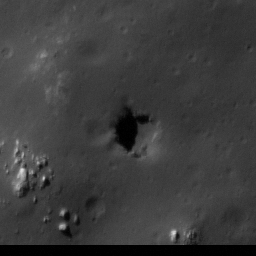
Pit: Stefan L 2
Host crater: Stefan L
Host type: impact_melt
Lunar coordinates: latitude 44.498, longitude 251.834